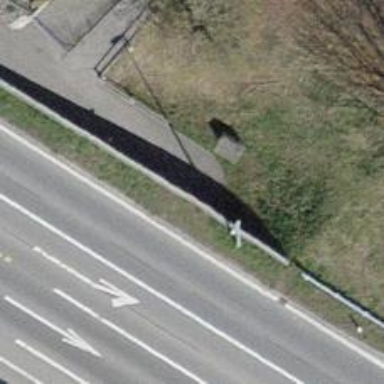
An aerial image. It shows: Tunnel with asphalt path running through it.